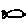
Label: fish